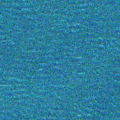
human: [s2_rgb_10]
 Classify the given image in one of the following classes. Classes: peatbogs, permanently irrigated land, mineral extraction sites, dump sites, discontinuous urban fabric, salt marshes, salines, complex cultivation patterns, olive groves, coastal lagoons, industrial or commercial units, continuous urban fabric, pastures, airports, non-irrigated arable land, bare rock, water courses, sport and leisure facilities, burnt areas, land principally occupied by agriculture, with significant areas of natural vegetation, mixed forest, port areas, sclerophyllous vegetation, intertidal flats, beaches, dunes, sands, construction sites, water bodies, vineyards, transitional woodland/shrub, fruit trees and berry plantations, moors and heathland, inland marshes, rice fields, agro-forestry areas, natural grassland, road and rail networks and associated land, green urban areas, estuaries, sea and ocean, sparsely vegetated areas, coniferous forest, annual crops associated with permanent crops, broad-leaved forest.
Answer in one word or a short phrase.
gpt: sea and ocean